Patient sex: F
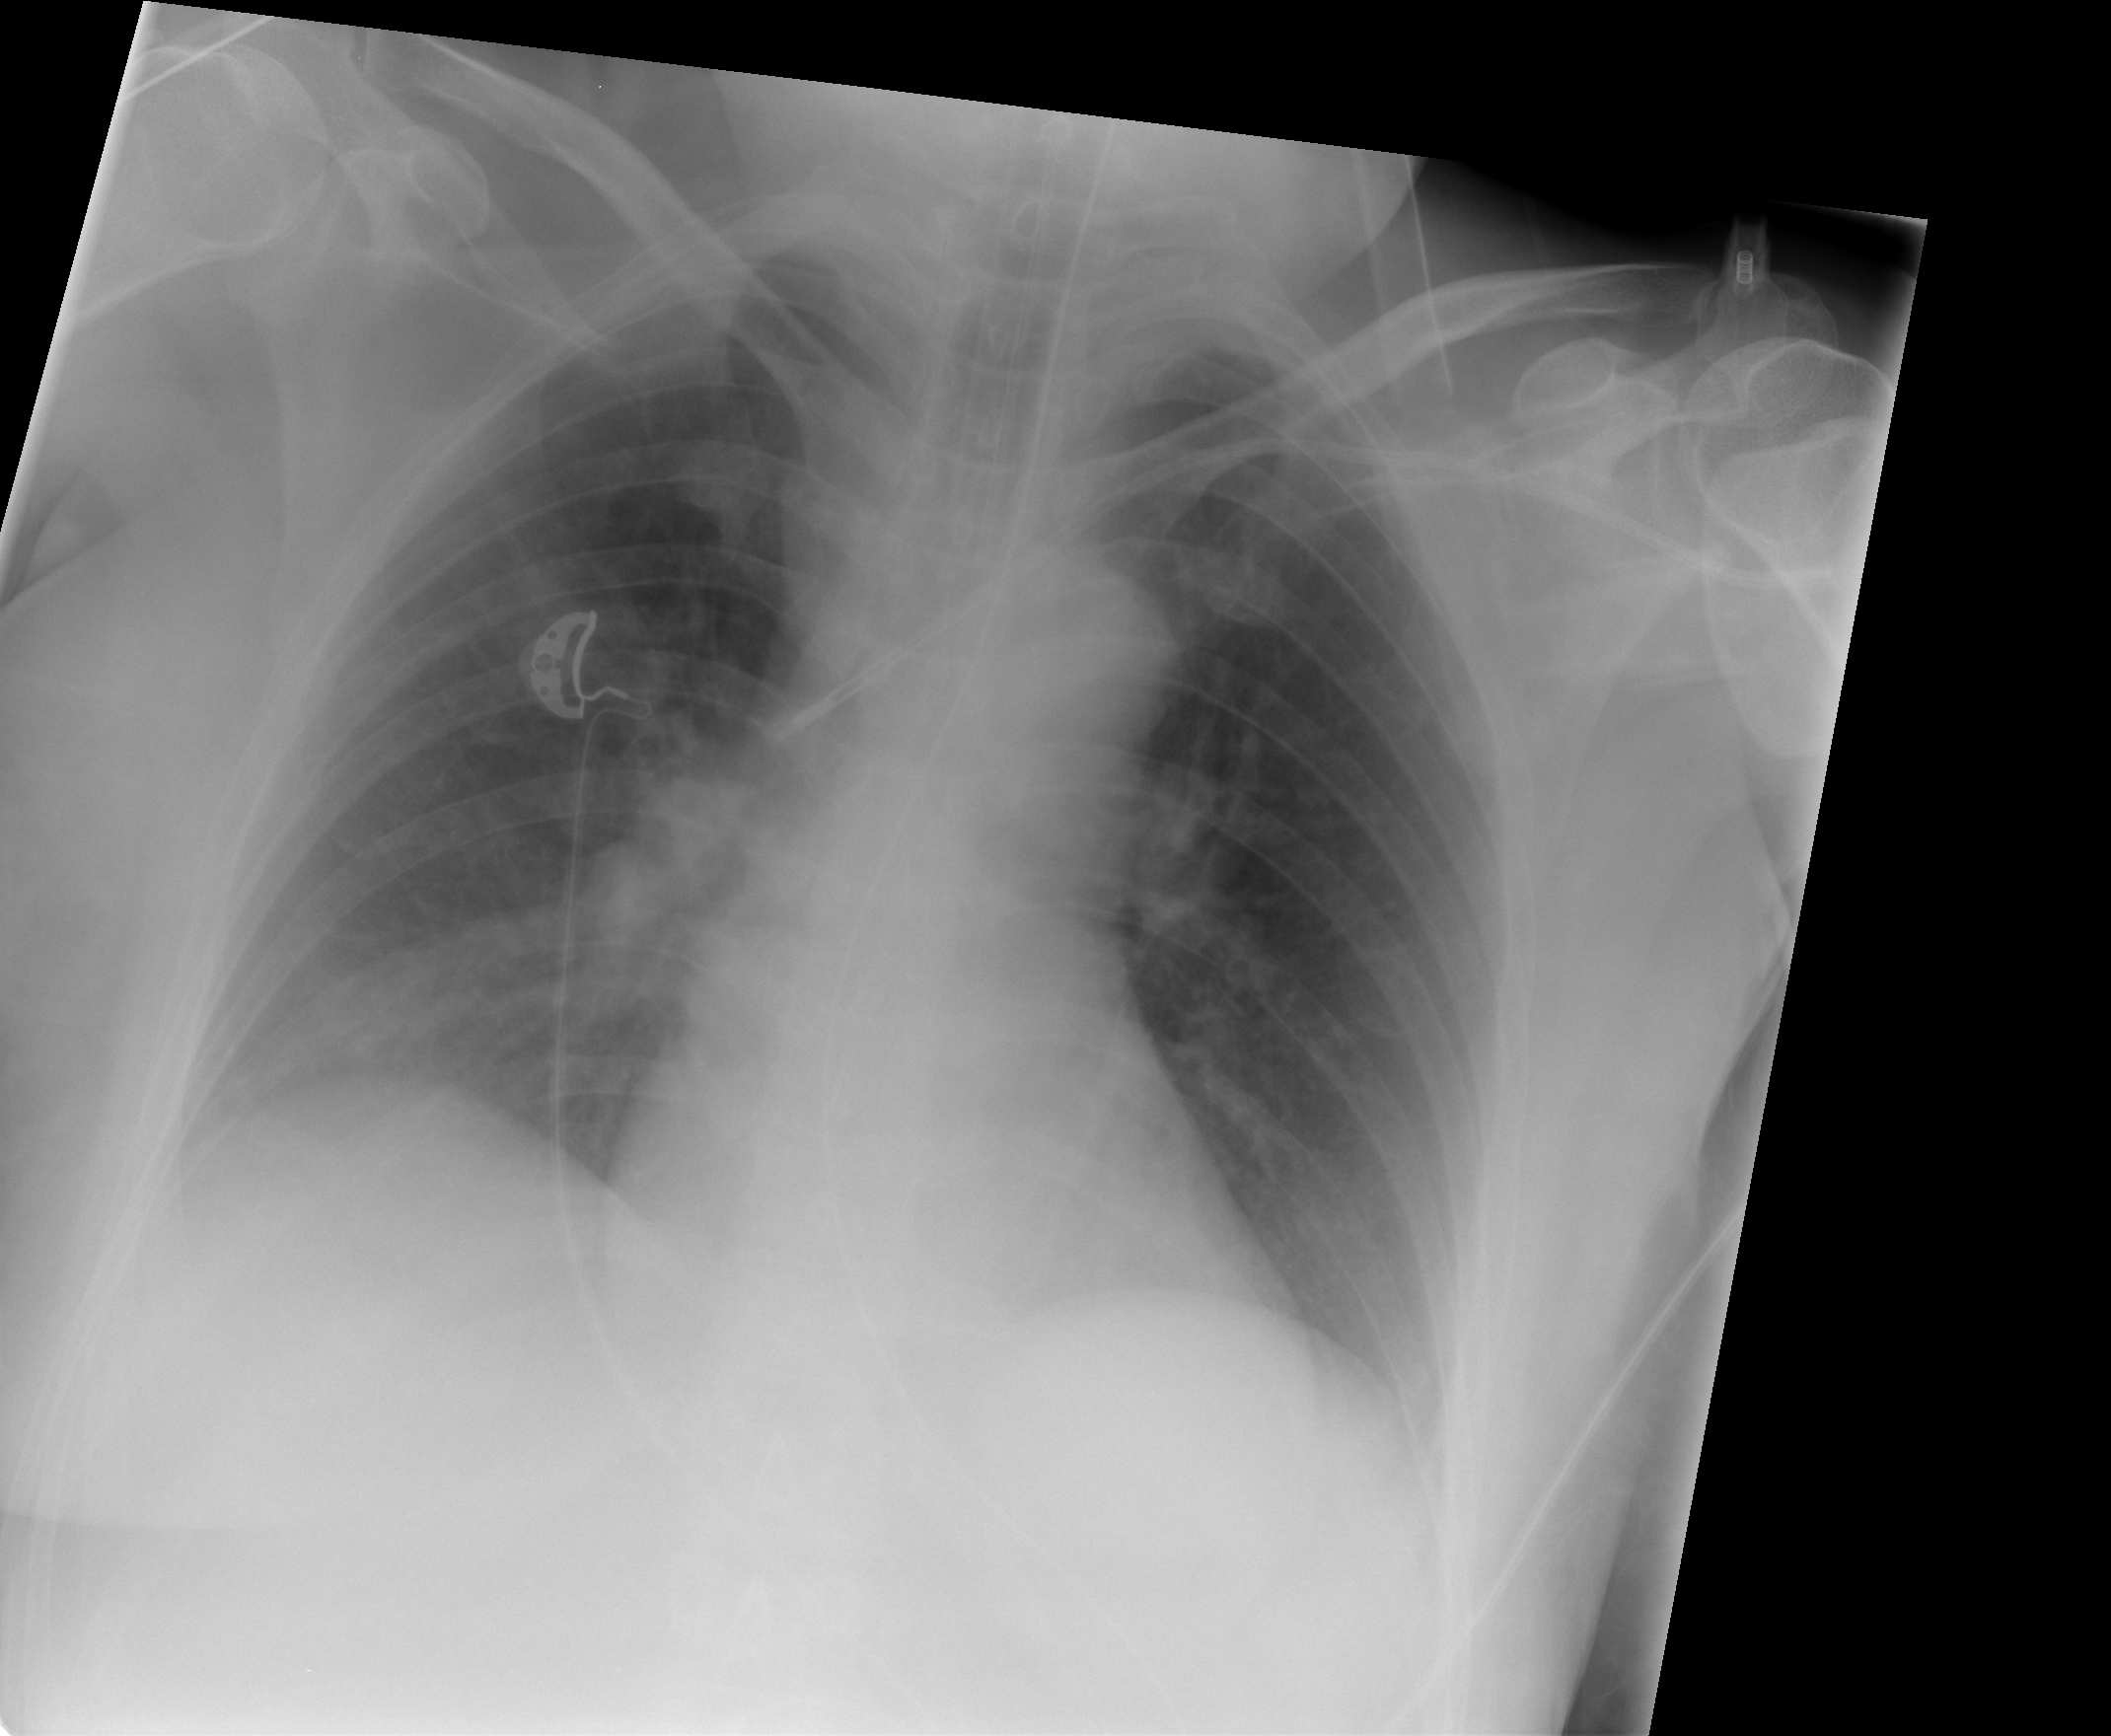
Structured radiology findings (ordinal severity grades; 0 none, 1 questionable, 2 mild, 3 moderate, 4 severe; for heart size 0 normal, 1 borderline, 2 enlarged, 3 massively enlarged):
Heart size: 0
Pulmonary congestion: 2
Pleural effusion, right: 0
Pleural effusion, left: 0
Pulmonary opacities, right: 2
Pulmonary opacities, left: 0
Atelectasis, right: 0
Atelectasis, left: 0